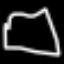
Label: square